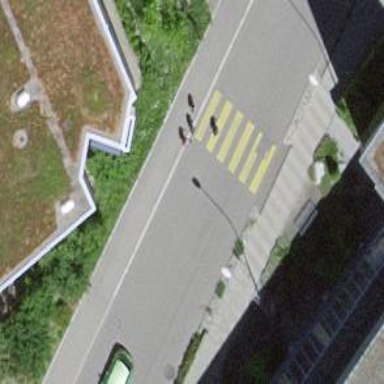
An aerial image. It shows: Marked crossing on the road.